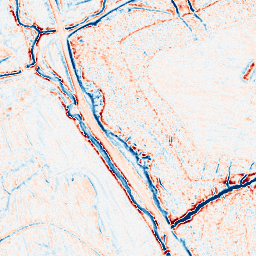
Category: edge_preserving
Decomposition family: bilateral
Decomposition parameters: d: 9
sigma_color: 100
sigma_space: 100
Upsampling method: bicubic_16x
Upsampling parameters: scale: 16
Upsampling scale: 16